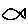
Label: fish